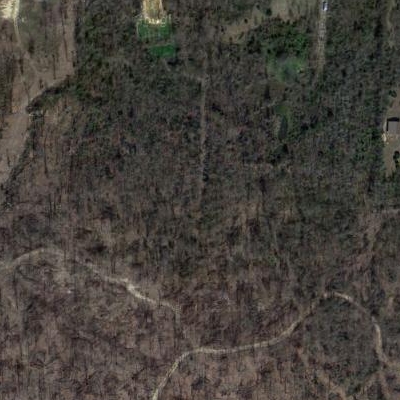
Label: Forest